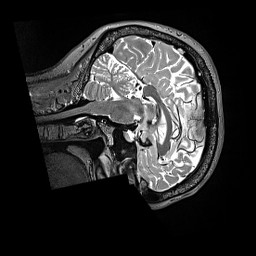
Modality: T2w
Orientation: sagittal
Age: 57
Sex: female
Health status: ill
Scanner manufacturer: siemens
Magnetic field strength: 3 T
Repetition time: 3.2 s
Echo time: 0.564 s